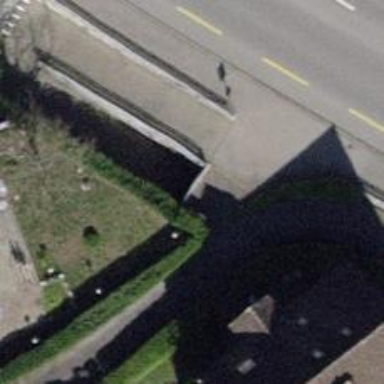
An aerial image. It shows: Footway on asphalt surface passing through tunnel.